Question: how it should be:

I want the text , , and to appear next to the icons in the collapsable navbar. The text appears on larger viewport sizes, too, what I :
<URL>
'''
<nav class="navbar navbar-inverse navbar-fixed-top">
<div class="navbar-header">
<button type="button" class="navbar-toggle" data-toggle="collapse" data-target="#myNavbar">
<span class="icon-bar"></span>
<span class="icon-bar"></span>
<span class="icon-bar"></span>
</button>
<a class="navbar-brand" id="logo" href="#">
<img src="images/avezlogo.png">
</a>
</div>
<div>
<div class="collapse navbar-collapse" id="myNavbar">
<ul class="nav navbar-nav navbar-right">
<li id="orange"><a href="#idealize">
<img src="images/bulb.png"><span class="collapse">idealize</span>
</a></li>
<li id="cyan"><a href="#develop">
<img src="images/laptop.png"><span class="tittle">develop</span>
</a></li>
<li id="purple"><a href="#prototype">
<img src="images/printer.png"><span class="tittle">prototype</span>
</a></li>
<li id="red" class="dropdown"><a class="dropdown-toggle" data-toggle="dropdown" href="#about">
<img src="images/dots.png" id="dots"><span class="tittle">about</span>
</a>
</li>
</ul>
</div>
</div>
</nav>
'''
Sorry about any noob mistakes on my code. I'm new to Bootstrap and web design. Any help is appreciated. Thanks!
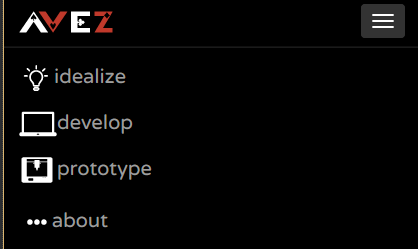
Answer: You can use 'display: none;' inside of a media query to target and hide your images at the mobile breakpoint. See example.
'''
@media (min-width: 768px) {
.navbar-inverse .navbar-nav li img {
display: none;
}
}
'''
'''
<script src="https://ajax.googleapis.com/ajax/libs/jquery/1.11.1/jquery.min.js"></script>
<script src="https://maxcdn.bootstrapcdn.com/bootstrap/3.3.5/js/bootstrap.min.js"></script>
<link href="https://maxcdn.bootstrapcdn.com/bootstrap/3.3.5/css/bootstrap.min.css" rel="stylesheet" />
<nav class="navbar navbar-inverse navbar-fixed-top">
<div class="container-fluid">
<div class="navbar-header">
<button type="button" class="navbar-toggle" data-toggle="collapse" data-target="#myNavbar"> <span class="icon-bar"></span>
<span class="icon-bar"></span>
<span class="icon-bar"></span>
</button>
<a class="navbar-brand" id="logo" href="#">
<img src="images/avezlogo.png">
</a>
</div>
<div>
<div class="collapse navbar-collapse" id="myNavbar">
<ul class="nav navbar-nav navbar-right">
<li id="orange">
<a href="#idealize">
<img src="images/bulb.png"><span class="collapse"> idealize</span>
</a>
</li>
<li id="cyan">
<a href="#develop">
<img src="images/laptop.png"><span class="tittle"> develop</span>
</a>
</li>
<li id="purple">
<a href="#prototype">
<img src="images/printer.png"><span class="tittle"> prototype</span>
</a>
</li>
<li id="red" class="dropdown">
<a class="dropdown-toggle" data-toggle="dropdown" href="#about">
<img src="images/dots.png" id="dots"><span class="tittle"> about</span>
</a>
</li>
</ul>
</div>
</div>
</div>
</nav>
'''